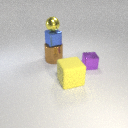
small blue metal cube above large brown metal cylinder